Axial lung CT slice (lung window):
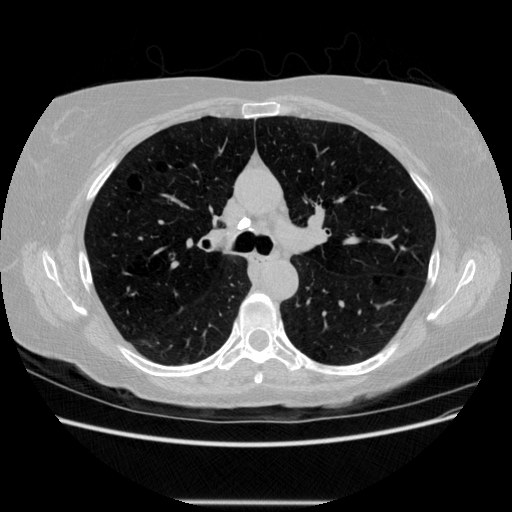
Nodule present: no